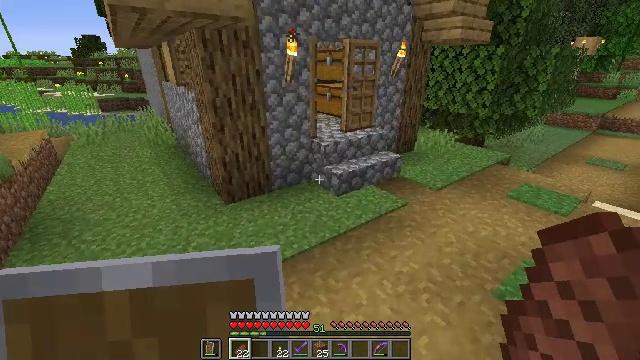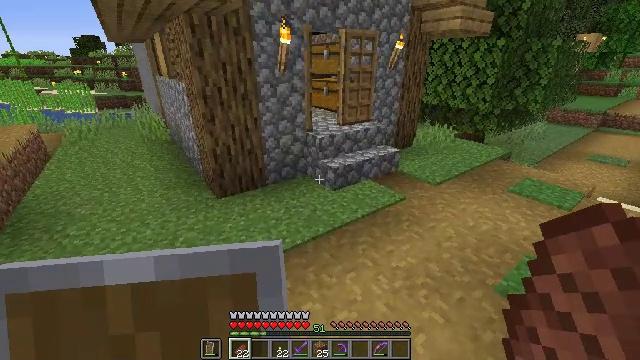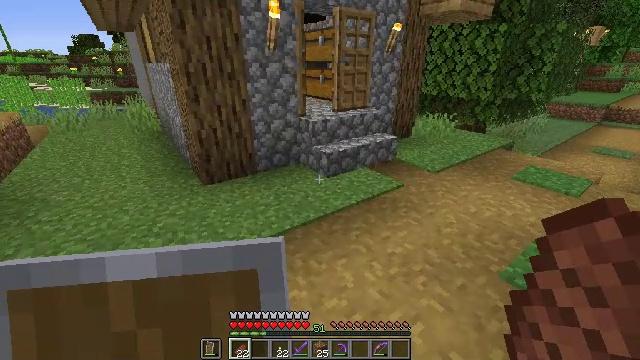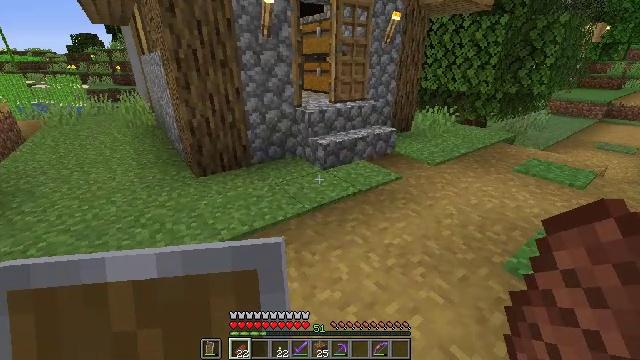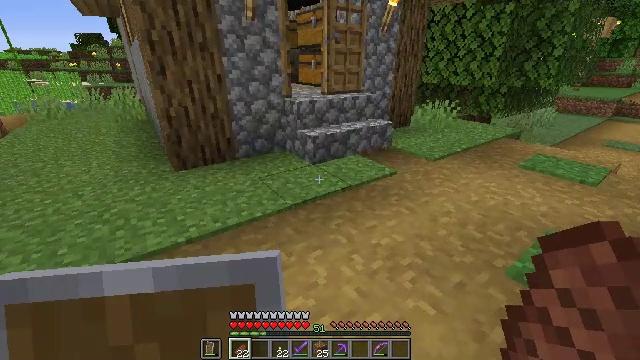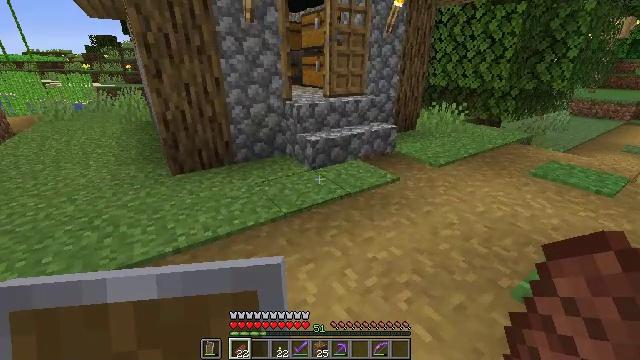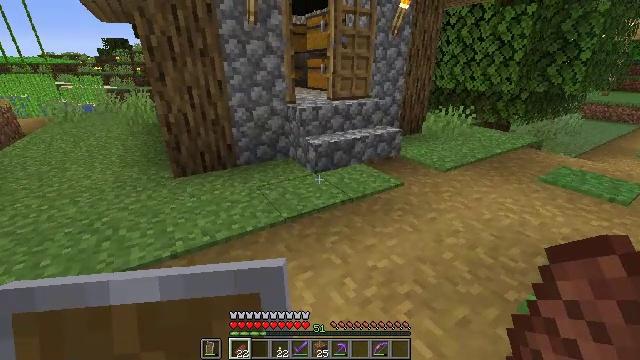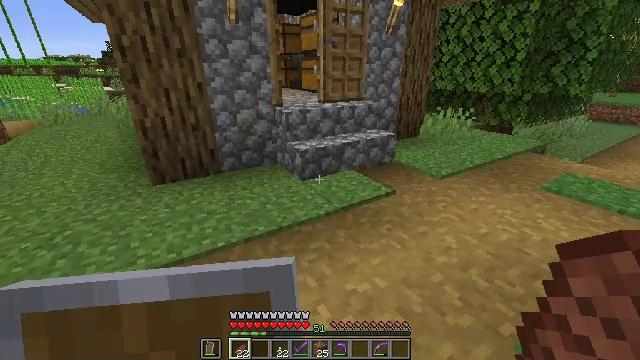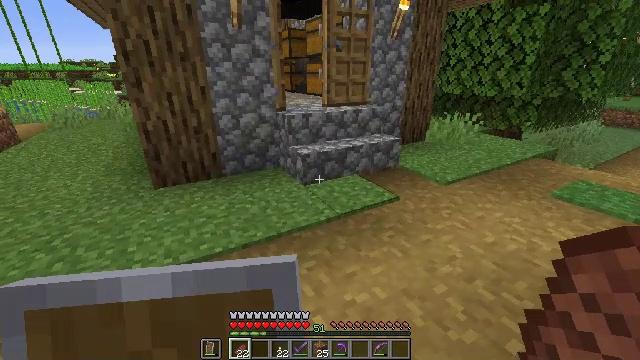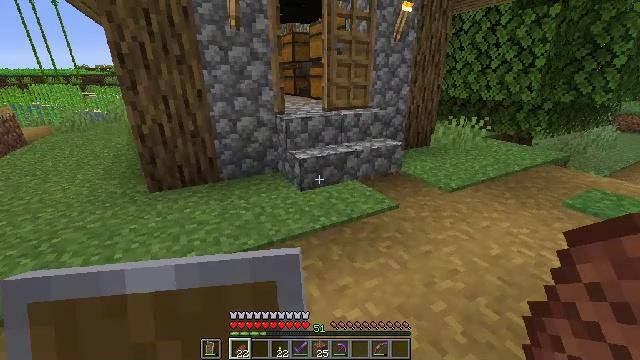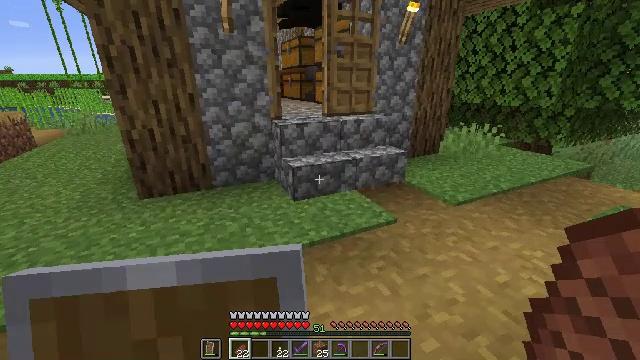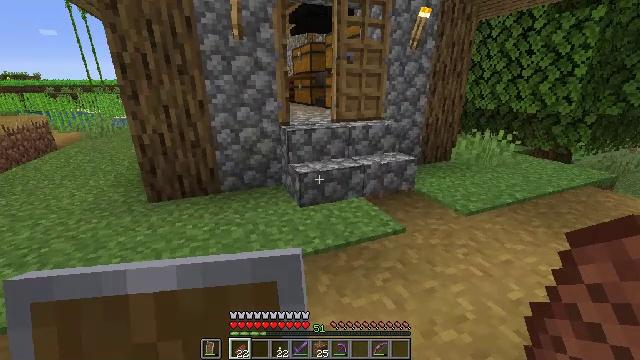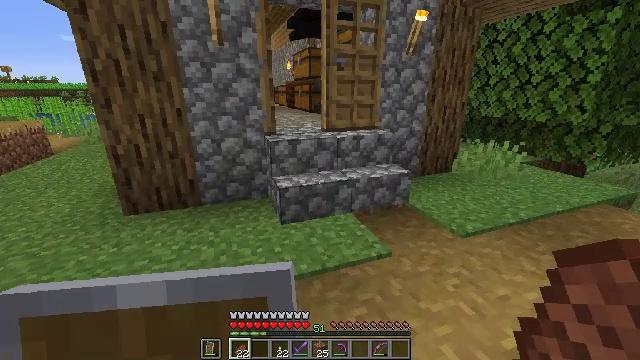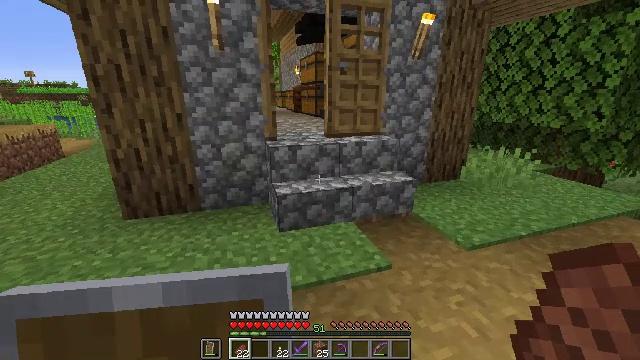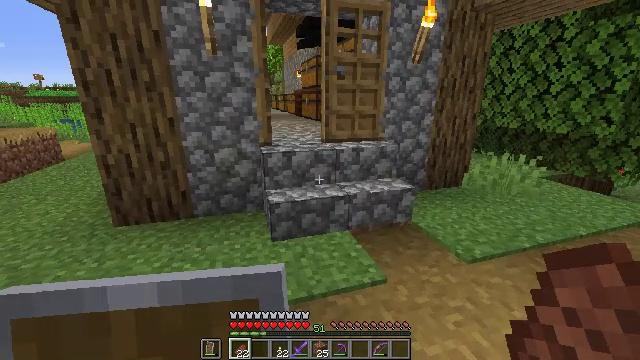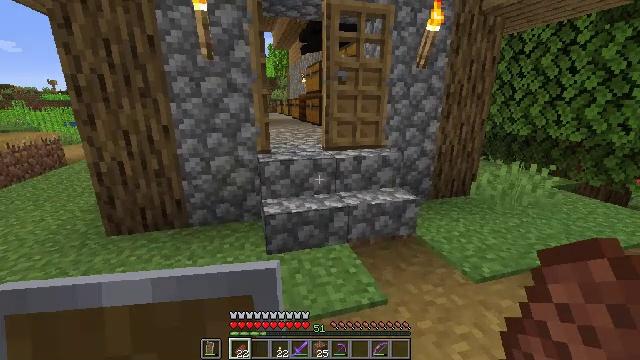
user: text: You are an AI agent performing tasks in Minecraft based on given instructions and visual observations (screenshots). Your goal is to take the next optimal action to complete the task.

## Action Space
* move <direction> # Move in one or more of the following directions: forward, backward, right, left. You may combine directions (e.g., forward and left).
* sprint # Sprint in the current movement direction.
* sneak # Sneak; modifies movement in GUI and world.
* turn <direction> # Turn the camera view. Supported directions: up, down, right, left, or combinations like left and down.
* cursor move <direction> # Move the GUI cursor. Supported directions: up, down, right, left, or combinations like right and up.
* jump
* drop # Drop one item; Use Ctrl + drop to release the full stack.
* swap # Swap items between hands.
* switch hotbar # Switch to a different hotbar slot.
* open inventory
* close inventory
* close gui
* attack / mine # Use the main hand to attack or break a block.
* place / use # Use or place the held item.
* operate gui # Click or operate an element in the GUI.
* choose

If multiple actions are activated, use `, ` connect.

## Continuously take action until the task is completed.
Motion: motion action
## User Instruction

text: Use a pickaxe to gather the ender chest.
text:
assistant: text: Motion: move forward and move right
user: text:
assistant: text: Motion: move forward and move right
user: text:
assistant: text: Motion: move forward and move right
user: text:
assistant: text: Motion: move forward and move right
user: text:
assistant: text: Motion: move forward and move right, turn left
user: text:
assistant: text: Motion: move forward and move right, turn left
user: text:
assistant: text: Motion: move forward and move right
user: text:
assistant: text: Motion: move forward and move right, turn left
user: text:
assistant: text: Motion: move forward and move right, turn left
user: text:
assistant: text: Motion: move forward and move right, turn left and up
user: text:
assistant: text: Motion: move forward and move right, turn left and up
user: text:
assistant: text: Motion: move forward and move right, turn left and up
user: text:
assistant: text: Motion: move forward and move right, turn left
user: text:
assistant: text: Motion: move forward
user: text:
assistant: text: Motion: move forward, turn left
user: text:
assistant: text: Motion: move forward
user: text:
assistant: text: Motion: move forward
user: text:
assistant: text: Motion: move forward
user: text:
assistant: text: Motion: move forward
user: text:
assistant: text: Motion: move forward, turn left
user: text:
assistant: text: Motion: move forward, turn left
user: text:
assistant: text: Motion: move forward, turn left
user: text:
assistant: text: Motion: move forward, turn left
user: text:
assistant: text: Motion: move forward
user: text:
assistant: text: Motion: move forward
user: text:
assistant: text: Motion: move forward
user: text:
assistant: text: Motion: move forward
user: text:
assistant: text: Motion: move forward and move right
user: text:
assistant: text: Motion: move forward and move right
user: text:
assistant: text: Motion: move forward and move right